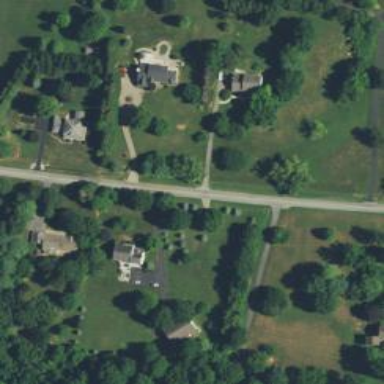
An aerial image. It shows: Driveway leading to service road.